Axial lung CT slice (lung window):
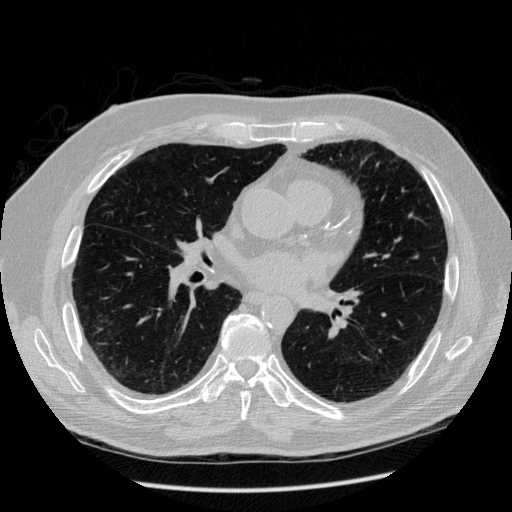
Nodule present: no